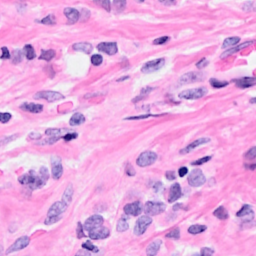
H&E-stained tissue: Breast